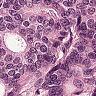
Metastatic tissue present: yes